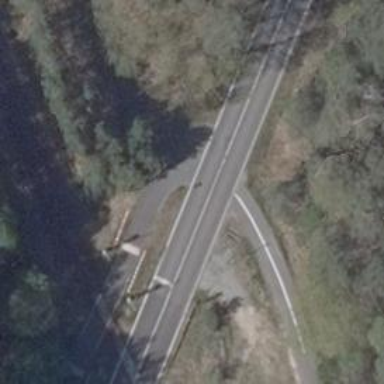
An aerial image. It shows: Emergency access point on the road.